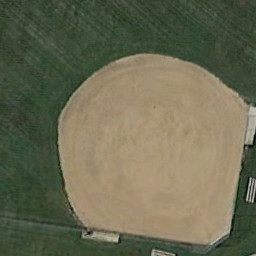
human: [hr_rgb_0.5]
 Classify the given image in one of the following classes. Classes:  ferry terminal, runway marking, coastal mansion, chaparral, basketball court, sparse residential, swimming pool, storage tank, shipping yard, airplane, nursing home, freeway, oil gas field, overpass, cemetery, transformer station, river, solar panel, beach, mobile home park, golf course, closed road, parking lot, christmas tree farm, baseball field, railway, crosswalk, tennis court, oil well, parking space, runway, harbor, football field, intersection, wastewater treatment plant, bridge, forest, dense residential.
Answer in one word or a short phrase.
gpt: baseball field